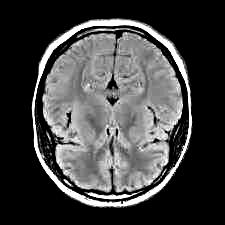
Label: notumor